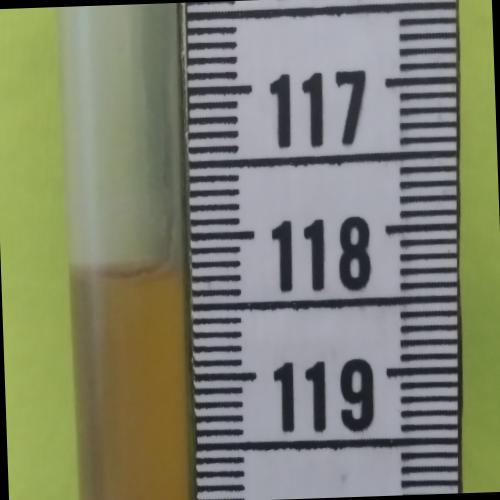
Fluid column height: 118.3 cm